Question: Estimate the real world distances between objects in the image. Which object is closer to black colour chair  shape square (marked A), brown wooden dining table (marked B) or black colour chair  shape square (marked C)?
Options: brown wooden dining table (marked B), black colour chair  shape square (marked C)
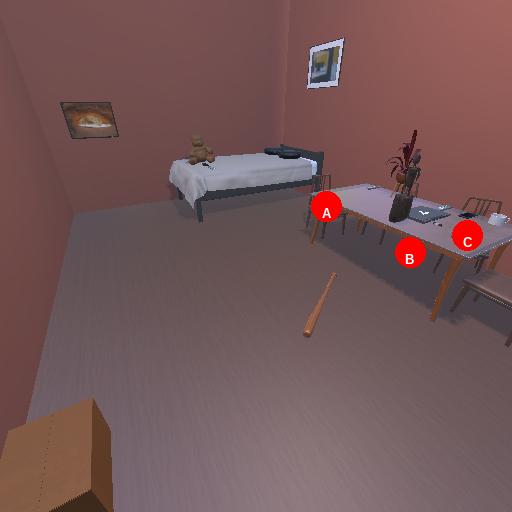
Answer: brown wooden dining table (marked B)